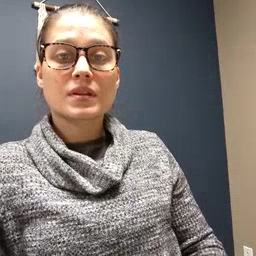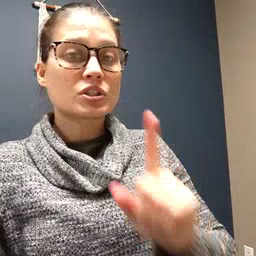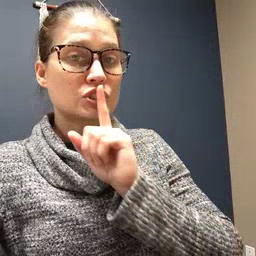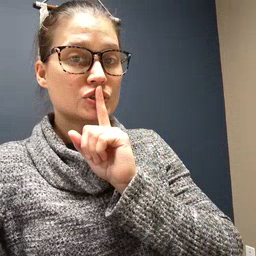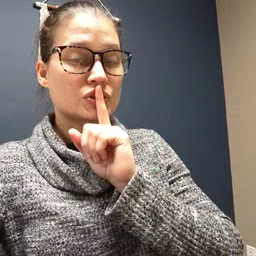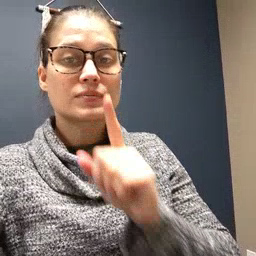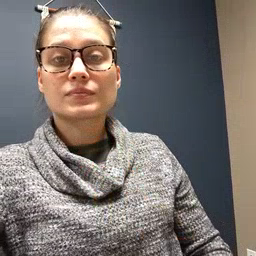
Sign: shhh